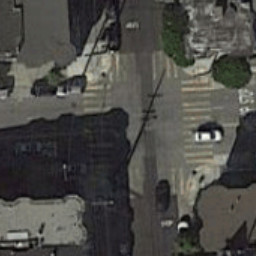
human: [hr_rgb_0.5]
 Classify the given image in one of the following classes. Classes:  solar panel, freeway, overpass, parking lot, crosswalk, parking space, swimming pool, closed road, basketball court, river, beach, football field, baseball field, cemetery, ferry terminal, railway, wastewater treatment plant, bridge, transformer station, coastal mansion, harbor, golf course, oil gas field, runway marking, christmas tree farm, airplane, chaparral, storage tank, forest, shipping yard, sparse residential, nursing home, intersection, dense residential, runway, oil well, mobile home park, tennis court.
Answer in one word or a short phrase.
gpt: crosswalk